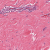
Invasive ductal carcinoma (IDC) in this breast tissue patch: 0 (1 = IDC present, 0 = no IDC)